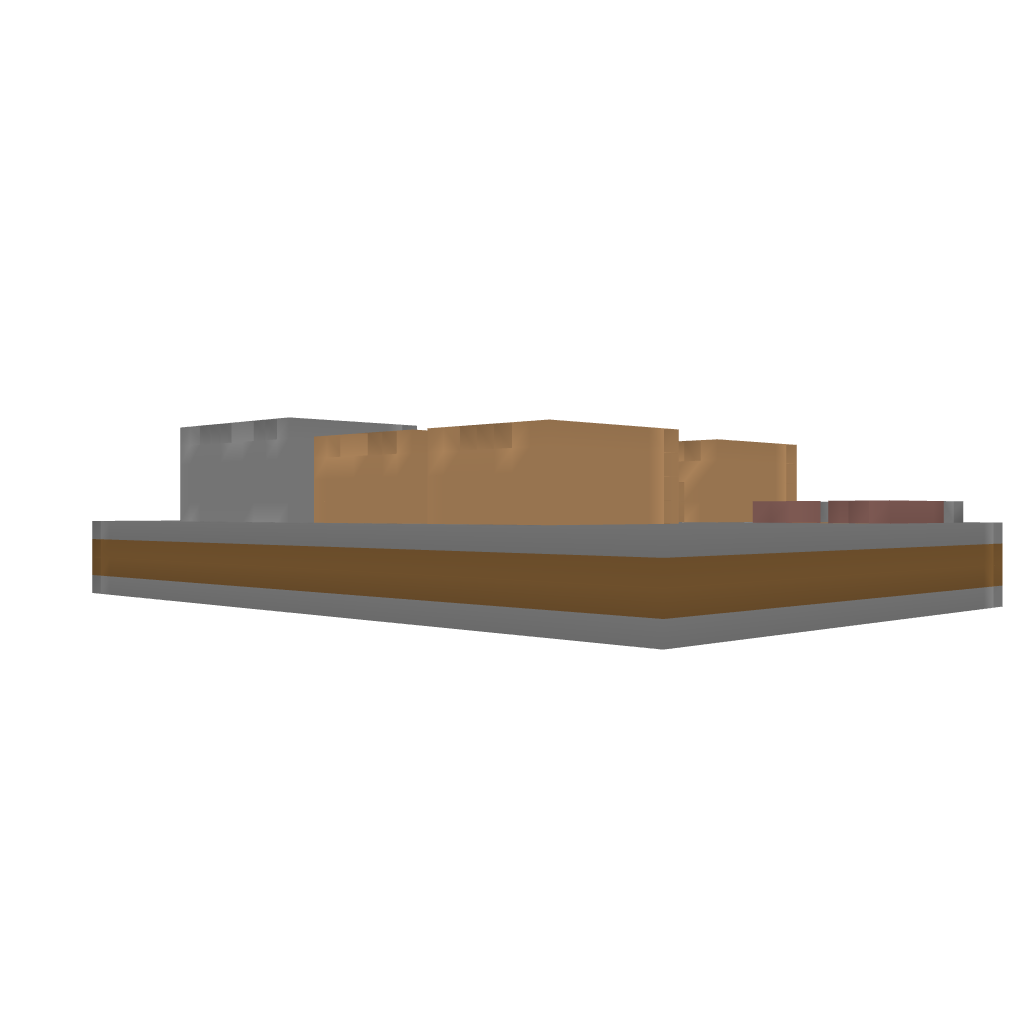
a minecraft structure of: A small town 4 blocks of earth with houses without roof houses are 4 blocks high